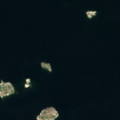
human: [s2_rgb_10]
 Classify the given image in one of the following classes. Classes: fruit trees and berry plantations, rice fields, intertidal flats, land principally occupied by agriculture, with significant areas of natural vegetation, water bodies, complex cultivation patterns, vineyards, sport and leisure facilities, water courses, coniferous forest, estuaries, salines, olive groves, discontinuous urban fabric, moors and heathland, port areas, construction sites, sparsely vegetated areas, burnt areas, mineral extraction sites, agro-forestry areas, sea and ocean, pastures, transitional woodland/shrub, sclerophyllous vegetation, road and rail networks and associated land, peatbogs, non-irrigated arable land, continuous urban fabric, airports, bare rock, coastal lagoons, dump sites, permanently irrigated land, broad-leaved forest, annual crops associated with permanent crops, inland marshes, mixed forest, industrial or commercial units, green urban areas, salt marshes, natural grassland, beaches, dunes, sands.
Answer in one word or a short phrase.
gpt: sea and ocean